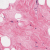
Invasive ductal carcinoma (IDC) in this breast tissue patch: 0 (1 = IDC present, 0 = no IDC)